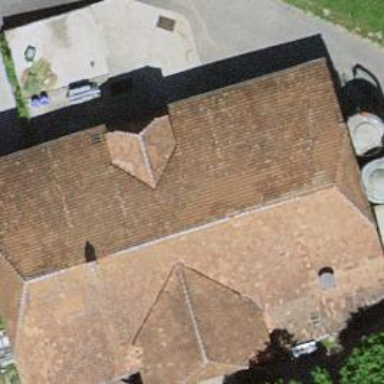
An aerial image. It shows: Farm building.